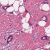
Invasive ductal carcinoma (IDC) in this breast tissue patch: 1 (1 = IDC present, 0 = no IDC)